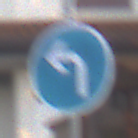
Verkehrszeichen: VorgeschriebeneFahrtrichtungLinks
Umgebung: Outdoor, Urban
Tageszeit: SunriseSunset
Wetter: Clear
Licht: Natural
Jahreszeit: NotSpecified
Kontrast: LowContrast